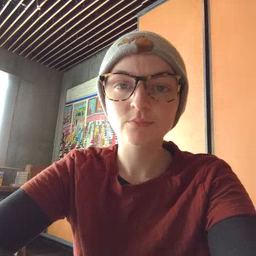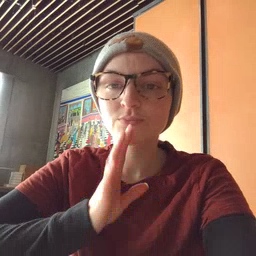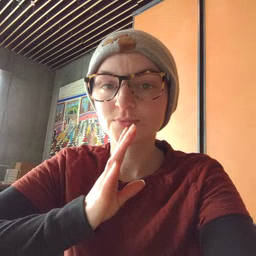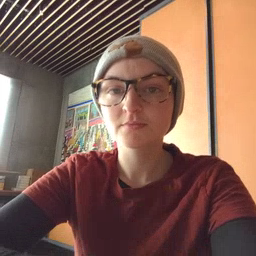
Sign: talk